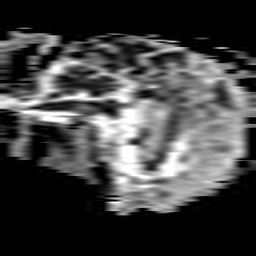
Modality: ADC
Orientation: sagittal
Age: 87
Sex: female
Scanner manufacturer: philips
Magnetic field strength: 3 T
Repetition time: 3.341 s
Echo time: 0.076 s